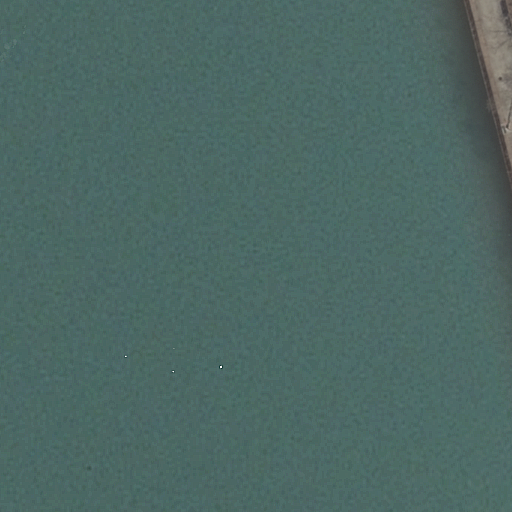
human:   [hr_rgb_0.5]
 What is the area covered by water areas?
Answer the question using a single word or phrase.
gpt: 10355m2

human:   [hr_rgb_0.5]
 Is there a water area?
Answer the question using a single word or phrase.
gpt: yes

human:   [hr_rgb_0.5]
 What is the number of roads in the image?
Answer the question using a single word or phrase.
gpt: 1

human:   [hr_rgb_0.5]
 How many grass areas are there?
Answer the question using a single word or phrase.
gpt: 1

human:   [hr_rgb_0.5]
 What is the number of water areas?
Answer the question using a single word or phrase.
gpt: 2

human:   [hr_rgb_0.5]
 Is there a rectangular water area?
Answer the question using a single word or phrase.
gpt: yes

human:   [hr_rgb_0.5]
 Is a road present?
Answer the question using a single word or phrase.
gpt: yes

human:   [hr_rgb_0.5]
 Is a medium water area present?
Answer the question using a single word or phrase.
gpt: no

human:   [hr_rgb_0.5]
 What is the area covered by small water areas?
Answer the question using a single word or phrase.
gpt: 0m2

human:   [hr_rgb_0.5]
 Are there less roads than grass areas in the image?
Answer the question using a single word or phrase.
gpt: no

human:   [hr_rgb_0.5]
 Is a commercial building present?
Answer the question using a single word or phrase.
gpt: no

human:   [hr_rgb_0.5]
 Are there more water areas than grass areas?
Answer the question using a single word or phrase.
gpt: yes

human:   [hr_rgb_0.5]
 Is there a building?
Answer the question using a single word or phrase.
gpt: no

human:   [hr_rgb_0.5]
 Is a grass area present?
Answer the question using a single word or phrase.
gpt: yes

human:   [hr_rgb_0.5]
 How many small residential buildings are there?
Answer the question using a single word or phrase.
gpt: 0

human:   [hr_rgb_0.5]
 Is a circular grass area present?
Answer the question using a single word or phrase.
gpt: no

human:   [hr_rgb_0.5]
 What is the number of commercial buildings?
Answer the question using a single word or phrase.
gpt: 0

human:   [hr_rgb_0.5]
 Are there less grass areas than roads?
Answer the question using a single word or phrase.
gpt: no

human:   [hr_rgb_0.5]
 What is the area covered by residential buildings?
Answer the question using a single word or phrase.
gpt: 0m2

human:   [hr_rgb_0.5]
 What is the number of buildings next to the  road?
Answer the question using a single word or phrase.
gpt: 0

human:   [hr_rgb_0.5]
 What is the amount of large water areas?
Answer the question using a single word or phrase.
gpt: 2

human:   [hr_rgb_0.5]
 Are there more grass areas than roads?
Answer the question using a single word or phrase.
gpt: no

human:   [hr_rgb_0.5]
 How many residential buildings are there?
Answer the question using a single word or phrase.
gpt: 0

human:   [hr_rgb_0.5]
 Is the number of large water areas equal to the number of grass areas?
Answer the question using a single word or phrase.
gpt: no

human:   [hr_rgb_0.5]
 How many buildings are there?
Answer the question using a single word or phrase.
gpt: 0

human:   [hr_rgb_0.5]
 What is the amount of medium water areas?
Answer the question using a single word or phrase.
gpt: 0

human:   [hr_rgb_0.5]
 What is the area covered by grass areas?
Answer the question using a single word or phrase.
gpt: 141m2

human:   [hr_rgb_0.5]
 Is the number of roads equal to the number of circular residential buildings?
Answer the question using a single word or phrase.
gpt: no

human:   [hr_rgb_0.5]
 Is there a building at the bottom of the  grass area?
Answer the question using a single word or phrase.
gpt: no

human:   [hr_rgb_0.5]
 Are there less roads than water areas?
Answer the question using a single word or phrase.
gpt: yes

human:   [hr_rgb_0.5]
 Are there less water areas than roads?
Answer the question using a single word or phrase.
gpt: no

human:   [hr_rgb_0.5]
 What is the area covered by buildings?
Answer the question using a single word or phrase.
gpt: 0m2

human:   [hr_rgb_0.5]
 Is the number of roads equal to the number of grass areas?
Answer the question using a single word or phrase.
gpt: yes

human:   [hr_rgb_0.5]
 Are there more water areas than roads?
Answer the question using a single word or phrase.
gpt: yes

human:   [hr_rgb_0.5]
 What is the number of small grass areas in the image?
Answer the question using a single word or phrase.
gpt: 0

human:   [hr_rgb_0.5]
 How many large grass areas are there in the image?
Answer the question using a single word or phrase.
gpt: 0

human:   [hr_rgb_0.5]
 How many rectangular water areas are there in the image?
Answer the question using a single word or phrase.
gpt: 2

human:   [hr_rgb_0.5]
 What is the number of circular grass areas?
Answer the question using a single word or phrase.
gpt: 0

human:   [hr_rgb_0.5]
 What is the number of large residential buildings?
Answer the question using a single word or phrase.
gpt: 0

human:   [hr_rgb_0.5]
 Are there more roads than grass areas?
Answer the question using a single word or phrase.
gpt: no

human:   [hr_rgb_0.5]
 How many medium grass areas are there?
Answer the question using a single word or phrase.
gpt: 1

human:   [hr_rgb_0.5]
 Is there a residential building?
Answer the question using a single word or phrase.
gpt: no

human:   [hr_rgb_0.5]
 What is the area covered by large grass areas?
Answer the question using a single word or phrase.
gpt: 0m2

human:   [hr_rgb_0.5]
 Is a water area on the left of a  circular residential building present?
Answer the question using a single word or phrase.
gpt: no

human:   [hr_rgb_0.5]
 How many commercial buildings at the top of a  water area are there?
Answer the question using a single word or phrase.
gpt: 0

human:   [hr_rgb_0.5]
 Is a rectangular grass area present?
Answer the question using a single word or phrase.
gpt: yes

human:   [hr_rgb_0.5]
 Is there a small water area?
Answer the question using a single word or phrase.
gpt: no

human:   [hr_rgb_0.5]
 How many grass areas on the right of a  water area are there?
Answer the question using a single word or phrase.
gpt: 1

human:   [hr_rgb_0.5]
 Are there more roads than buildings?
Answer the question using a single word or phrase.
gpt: yes

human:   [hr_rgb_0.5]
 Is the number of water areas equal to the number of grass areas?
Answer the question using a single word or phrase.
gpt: no

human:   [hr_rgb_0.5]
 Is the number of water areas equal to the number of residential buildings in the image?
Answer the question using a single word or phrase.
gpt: no

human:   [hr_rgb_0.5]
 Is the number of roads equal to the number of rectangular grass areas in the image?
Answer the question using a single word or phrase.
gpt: yes

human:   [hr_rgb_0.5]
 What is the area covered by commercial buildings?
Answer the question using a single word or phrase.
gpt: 0m2

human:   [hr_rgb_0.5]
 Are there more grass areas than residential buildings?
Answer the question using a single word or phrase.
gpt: yes

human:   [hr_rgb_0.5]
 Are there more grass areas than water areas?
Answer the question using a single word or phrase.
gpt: no

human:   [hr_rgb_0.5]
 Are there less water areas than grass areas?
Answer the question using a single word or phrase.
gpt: no

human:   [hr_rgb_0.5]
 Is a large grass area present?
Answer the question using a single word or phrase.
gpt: no

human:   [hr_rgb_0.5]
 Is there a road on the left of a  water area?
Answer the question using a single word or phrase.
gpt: no

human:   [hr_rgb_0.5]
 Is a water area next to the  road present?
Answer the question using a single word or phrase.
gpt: yes

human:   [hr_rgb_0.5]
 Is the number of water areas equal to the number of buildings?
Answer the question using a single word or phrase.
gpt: no

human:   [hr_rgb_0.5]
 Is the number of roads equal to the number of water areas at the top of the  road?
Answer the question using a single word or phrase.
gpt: no

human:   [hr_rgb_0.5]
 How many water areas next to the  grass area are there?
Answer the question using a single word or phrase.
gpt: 2

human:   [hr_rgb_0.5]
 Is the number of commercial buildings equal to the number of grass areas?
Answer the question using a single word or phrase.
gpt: no

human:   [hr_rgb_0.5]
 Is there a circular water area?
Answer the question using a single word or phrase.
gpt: no